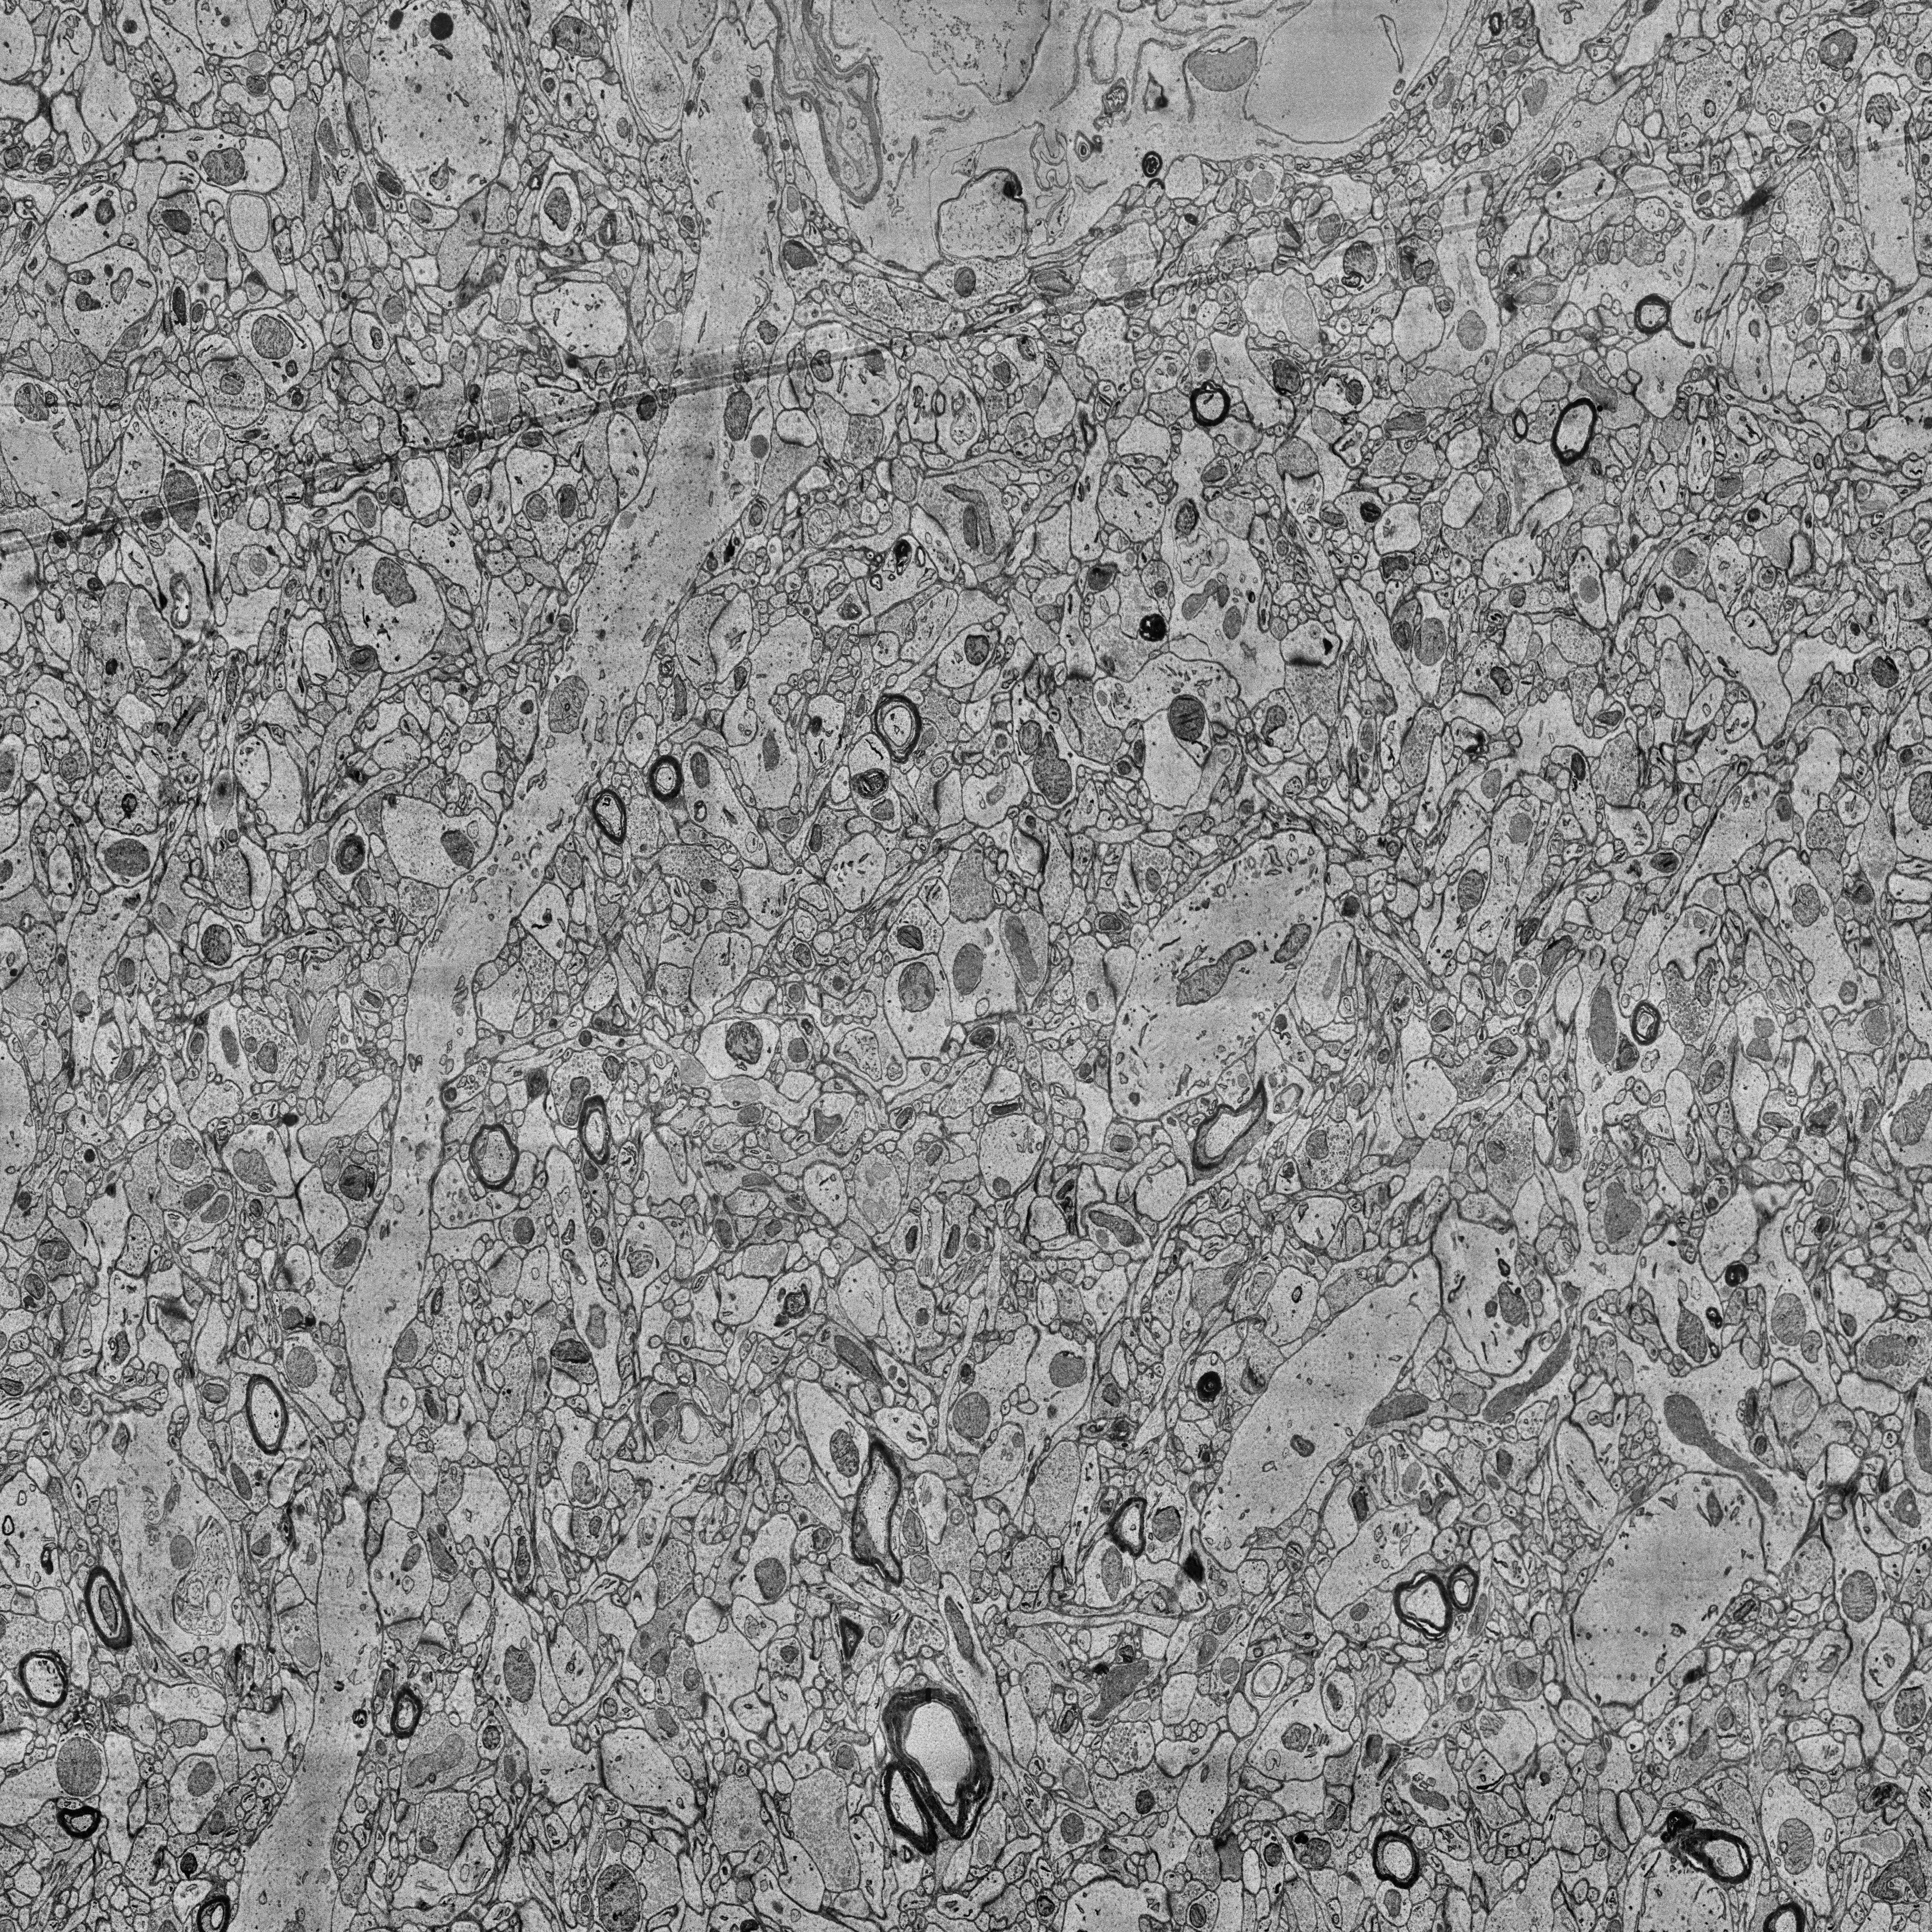
Electron microscopy slice of human cortex tissue
Slice depth (z): 103
Mitochondria instances in slice: 509